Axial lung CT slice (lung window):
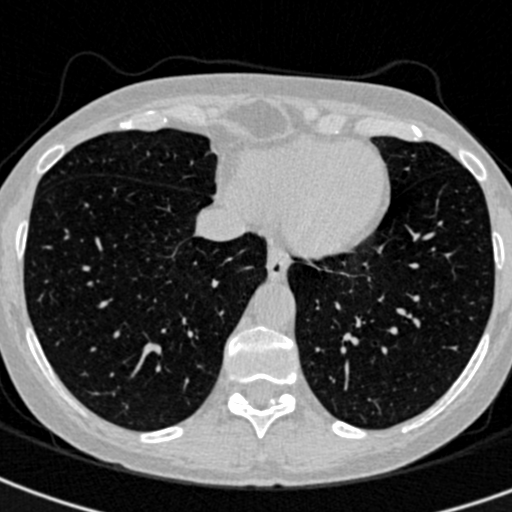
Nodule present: no